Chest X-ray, PA view. Patient: 33 years old, sex F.
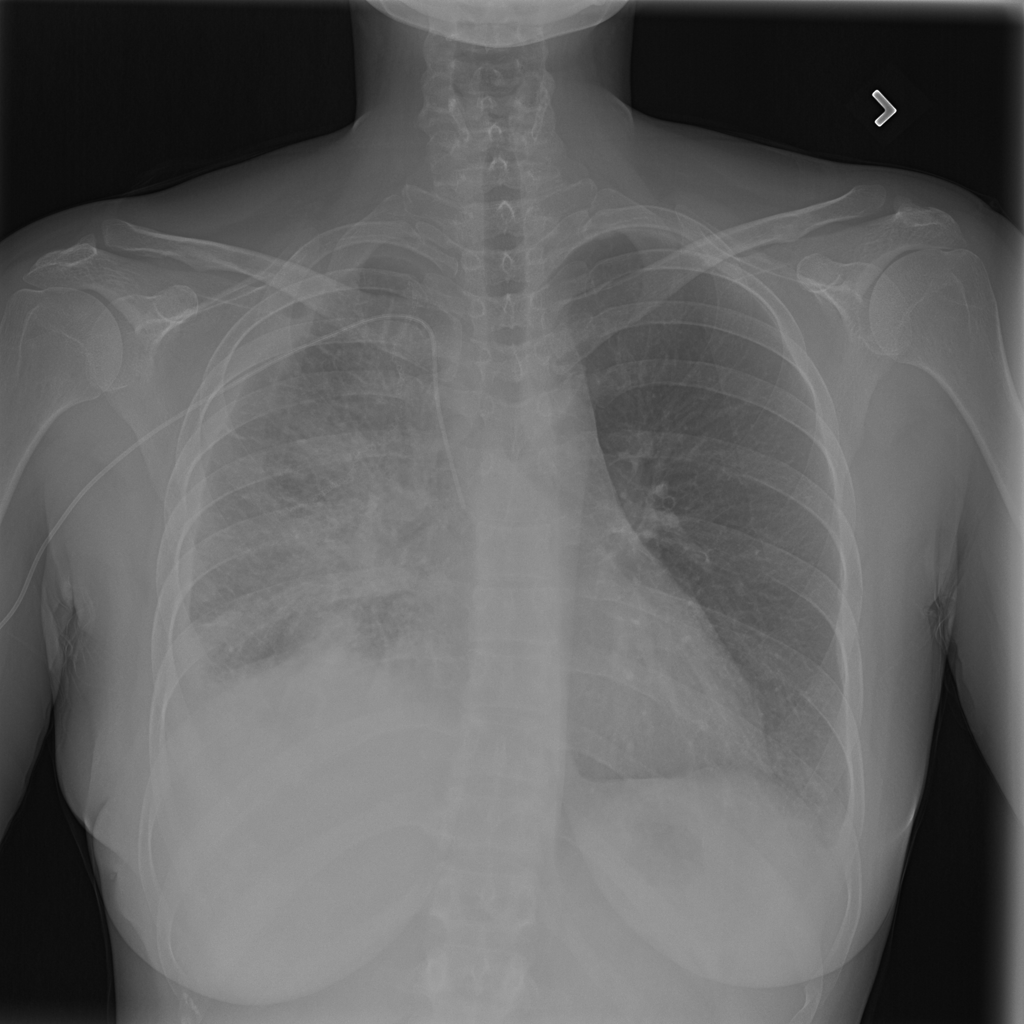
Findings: Effusion